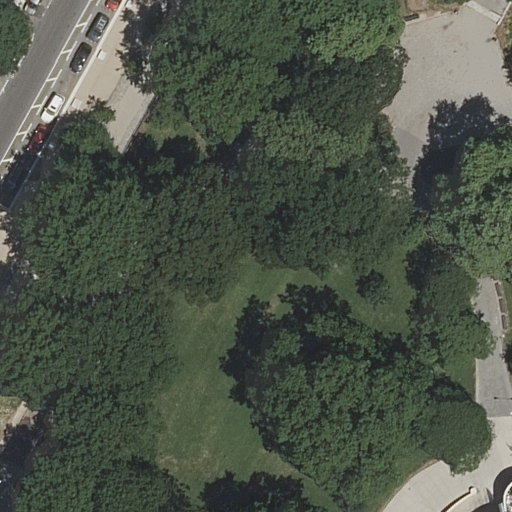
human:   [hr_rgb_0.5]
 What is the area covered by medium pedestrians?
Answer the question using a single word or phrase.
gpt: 0m2

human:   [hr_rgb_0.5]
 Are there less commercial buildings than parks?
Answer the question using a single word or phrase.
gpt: yes

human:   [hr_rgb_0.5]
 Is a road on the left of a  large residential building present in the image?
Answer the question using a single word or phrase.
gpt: no

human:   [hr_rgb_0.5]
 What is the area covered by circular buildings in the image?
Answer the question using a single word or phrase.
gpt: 0m2

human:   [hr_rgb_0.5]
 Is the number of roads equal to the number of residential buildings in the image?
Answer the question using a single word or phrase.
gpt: no

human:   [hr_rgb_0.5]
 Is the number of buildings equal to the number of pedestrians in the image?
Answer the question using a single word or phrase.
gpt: yes

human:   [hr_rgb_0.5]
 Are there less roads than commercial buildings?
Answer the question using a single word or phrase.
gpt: no

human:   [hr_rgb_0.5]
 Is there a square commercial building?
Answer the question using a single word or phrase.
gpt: no

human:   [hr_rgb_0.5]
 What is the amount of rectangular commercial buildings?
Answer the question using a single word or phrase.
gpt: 0

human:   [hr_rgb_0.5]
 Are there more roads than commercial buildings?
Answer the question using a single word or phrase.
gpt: yes

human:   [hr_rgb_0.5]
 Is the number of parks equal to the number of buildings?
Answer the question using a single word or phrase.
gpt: yes

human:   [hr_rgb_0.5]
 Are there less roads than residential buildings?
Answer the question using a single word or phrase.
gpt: no

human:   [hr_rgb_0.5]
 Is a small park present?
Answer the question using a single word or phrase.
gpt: no

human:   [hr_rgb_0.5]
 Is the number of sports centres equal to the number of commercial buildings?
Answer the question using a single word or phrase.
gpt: no

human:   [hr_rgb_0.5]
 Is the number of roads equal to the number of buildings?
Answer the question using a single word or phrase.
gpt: no

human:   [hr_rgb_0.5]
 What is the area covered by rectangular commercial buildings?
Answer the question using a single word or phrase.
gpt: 0m2

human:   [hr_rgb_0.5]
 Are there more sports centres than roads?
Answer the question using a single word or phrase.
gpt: no

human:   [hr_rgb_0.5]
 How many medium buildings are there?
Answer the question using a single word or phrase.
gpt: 0

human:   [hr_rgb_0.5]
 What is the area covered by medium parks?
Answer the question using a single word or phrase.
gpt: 186m2

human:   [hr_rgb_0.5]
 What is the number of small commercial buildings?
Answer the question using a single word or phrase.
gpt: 0

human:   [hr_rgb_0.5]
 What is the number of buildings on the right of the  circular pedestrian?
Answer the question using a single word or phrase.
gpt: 0

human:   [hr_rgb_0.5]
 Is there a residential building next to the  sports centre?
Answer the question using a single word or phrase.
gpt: yes

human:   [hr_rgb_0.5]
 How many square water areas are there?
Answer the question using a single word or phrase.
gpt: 0

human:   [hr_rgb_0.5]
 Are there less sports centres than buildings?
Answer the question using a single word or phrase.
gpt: no

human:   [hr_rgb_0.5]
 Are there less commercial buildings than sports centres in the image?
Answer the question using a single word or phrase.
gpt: yes

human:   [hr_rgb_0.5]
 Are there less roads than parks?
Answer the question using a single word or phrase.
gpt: no

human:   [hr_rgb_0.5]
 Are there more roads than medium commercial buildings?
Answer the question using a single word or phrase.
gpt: yes

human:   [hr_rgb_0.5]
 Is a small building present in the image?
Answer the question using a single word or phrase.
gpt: yes

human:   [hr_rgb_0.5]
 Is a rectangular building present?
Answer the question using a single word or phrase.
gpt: yes

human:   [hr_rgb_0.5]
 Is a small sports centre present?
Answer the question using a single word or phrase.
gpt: yes

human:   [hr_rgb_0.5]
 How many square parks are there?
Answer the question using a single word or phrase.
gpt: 0

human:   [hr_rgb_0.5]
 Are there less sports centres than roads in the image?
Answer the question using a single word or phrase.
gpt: yes

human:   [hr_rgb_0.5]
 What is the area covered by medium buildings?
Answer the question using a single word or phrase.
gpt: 0m2

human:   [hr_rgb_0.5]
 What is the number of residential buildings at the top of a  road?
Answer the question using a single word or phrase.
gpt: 1

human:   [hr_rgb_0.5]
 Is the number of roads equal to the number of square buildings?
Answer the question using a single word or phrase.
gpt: no

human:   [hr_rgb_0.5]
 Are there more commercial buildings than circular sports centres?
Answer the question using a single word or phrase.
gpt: no